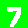
Digit: 7